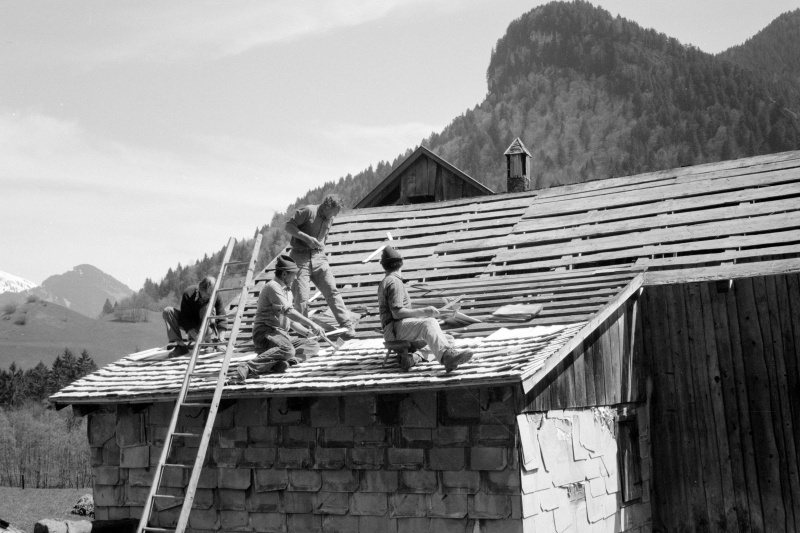
Künstler: Oliver Benvenuti
Institution: Vorarlberger Landesbibliothek
Schlagwörter: baum, berg, felsen, himmel, mann, wolken, bäume, landschaft, menschen, grau, holz, hut, hüte, männer, dach, gras, haus, schnee, wiese, alt, stein, steine, feld, natur, hütte, familie, tal, wald, arbeit, kamin, schornstein, berge, gebirge, gipfel, mauer, ziegel, alm, bauernhof, arbeiter, tannen, leiter, anstrengung, rauchen, bretter, nagel, bauer, foto, fotografie, vier, scheune, alpen, gefahr, schwarzweiß, dachstuhl, handwerk, handwerker, schreiner, tischler, werkzeug, zimmerer, schiefer, hammer, bauernhaus, stall, männder, klettern, holzhaus, schindeln, schindel, schindeldach, bauen, schwrzweiß, decken, zeigel, dachschindel, nachbarschaft, bauarbeiter, hausbau, männre, vier männer, dachdecker, gemeinsamkeit, zimmerleute, dachdecken, herstellen, altes haus, dackdecker, stadl, dorfgemeinschaft, vorarlberg, dachausbau, gutes schuhwerk, kumpels, holz7, vier jungs mach arbeien, boime, mnnder, holzschindel